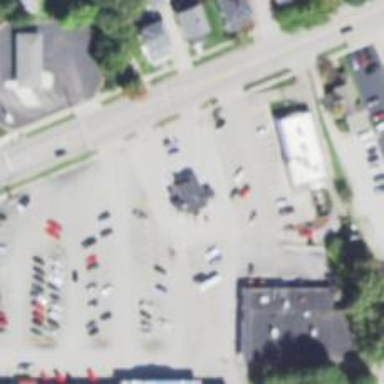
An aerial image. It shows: Pharmacy providing healthcare services.